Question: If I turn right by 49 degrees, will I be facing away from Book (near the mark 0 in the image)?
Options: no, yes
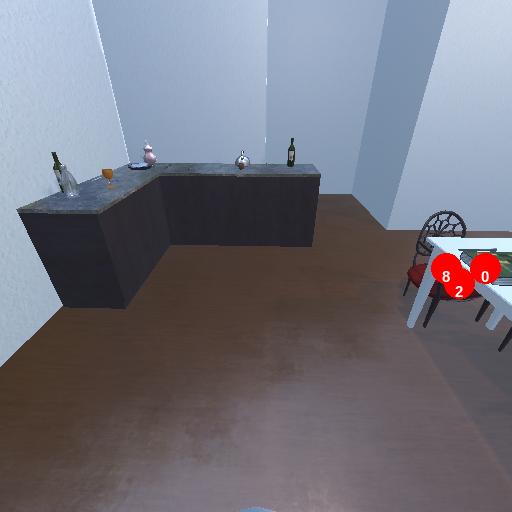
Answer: no